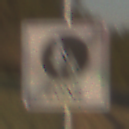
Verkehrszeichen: EndeFussgaengerzone
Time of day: SunriseSunset
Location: Outdoor (Nature)
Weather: PartlyCloudy
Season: NotSpecified
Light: Natural